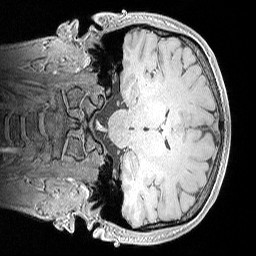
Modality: MP2RAGE
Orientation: coronal
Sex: male
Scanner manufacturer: siemens
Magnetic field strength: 3 T
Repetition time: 5 s
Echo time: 0.00292 s